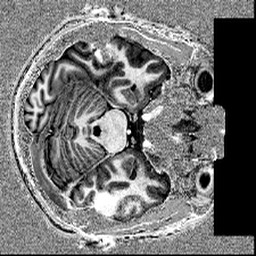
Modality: T1w
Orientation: axial
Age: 25
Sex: male